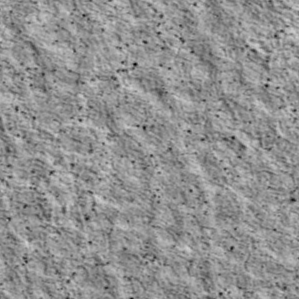
Label: non_frost